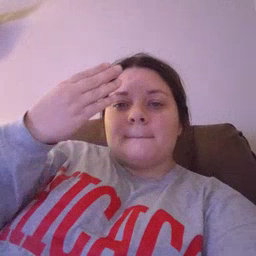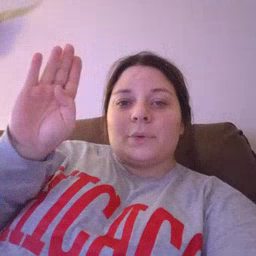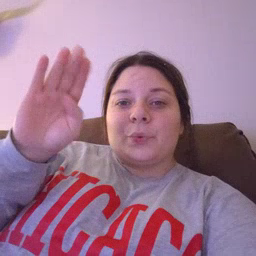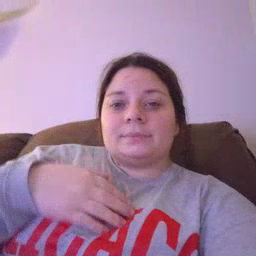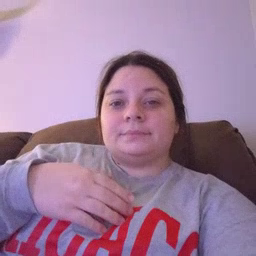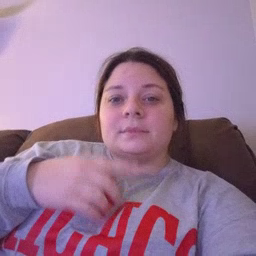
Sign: blue